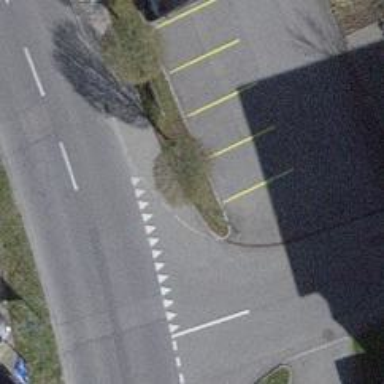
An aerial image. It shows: Kerb barrier.